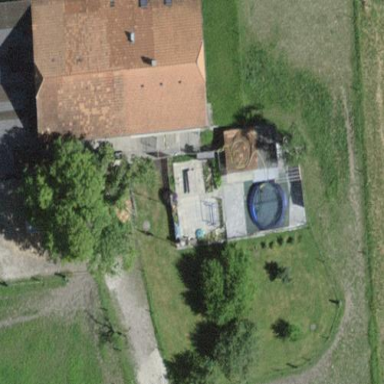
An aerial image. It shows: Farm building.